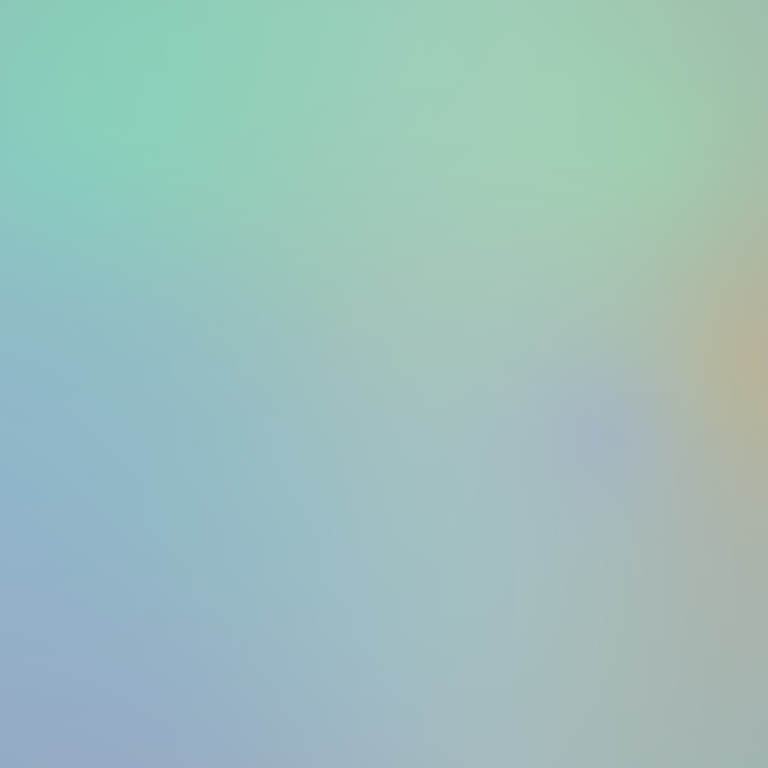
Abstract light effect, smooth gradient from soft teal to gentle lavender, serene atmosphere, diffuse glow, no room, no furniture, no objects.